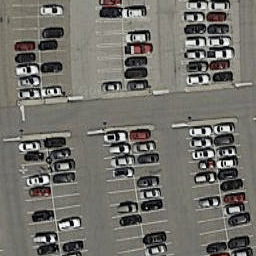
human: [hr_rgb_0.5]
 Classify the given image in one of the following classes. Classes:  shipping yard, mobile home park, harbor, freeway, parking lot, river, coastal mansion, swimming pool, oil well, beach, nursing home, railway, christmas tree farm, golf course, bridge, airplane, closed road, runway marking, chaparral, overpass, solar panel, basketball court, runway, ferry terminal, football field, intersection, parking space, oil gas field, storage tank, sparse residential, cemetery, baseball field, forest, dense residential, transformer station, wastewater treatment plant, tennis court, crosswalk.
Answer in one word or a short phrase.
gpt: parking lot